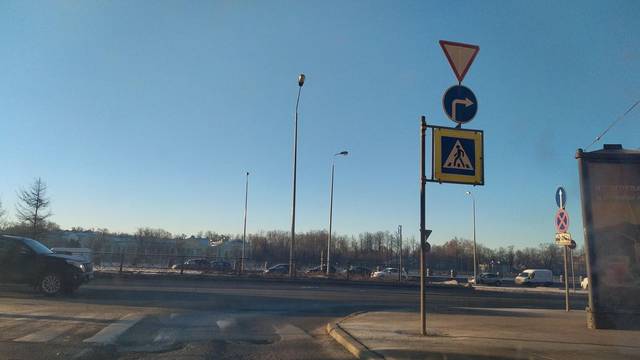
Region: Russia
Coordinates: 59.984, 30.285